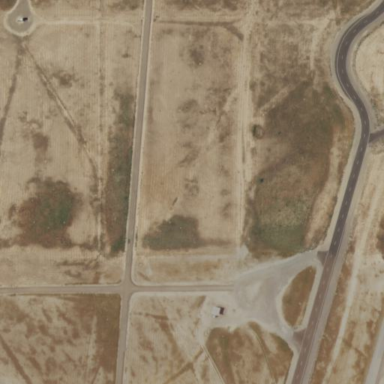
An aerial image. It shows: Motor sport raceway.